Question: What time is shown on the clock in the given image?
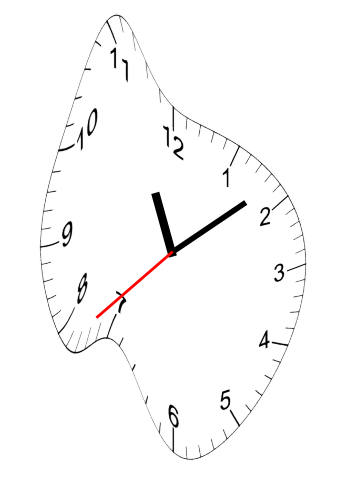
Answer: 11:08:38